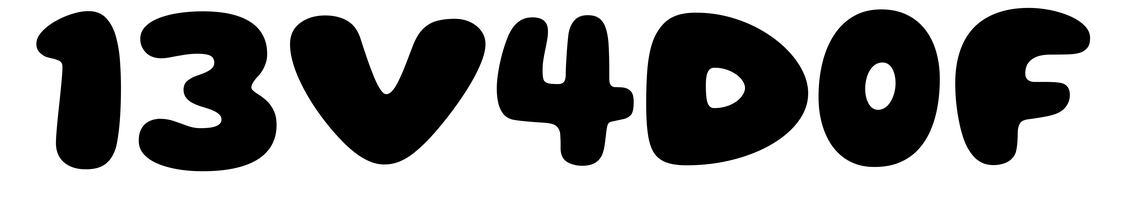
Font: Gluten_ExtraBold